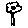
Label: flower